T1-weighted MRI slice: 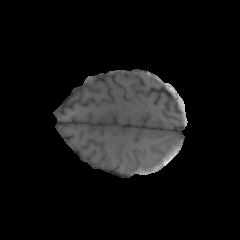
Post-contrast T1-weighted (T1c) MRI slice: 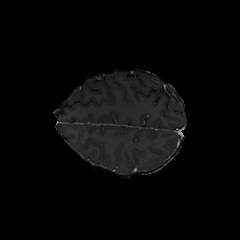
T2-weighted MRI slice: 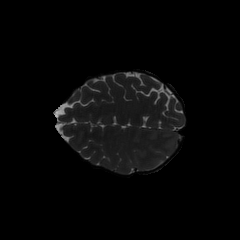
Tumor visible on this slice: no